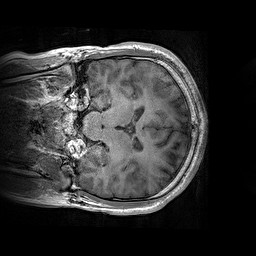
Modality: T1w
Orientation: coronal
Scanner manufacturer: siemens
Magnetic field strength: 3 T
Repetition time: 2.2 s
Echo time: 0.00244 s